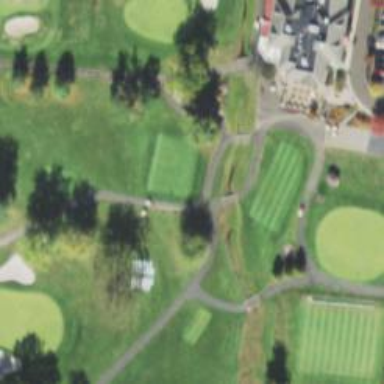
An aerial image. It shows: Golf cartpath that is also road path.